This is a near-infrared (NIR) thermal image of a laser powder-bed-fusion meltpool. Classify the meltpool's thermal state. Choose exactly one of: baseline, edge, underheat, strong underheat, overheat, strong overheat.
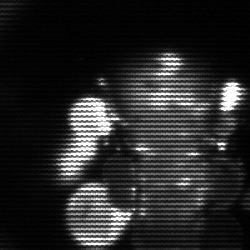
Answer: baseline